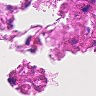
Metastatic tissue present: no